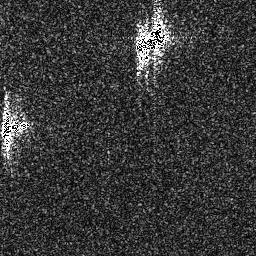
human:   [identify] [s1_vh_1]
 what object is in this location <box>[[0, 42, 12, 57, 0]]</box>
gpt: <ref>1 medium ship at the left</ref>